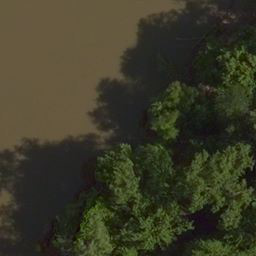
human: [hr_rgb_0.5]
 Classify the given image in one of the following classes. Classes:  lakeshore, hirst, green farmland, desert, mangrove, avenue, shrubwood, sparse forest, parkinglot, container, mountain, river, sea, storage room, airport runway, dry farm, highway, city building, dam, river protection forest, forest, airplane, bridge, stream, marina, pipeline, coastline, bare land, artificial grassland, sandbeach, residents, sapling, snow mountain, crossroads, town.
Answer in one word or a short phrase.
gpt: river protection forest